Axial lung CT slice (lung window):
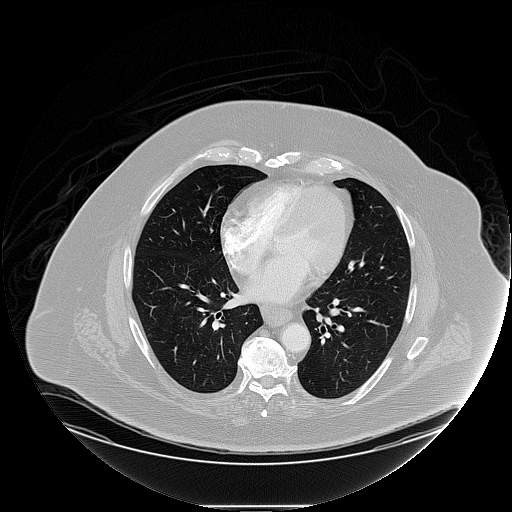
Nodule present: no